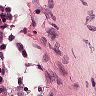
Metastatic tissue present: no